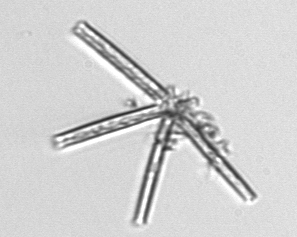
Label: Thalassionema